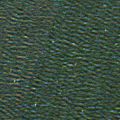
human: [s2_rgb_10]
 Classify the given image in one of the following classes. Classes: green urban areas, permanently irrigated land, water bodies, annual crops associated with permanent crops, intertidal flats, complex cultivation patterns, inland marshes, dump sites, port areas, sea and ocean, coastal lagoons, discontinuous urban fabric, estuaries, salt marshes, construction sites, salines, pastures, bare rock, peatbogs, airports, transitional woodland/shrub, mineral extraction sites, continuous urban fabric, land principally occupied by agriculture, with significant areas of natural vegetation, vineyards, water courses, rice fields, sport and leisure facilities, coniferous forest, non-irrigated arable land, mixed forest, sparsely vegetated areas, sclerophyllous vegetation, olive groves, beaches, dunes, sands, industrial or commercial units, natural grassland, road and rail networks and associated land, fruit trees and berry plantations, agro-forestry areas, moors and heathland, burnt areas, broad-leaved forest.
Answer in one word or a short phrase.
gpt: sea and ocean